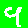
Digit: 9